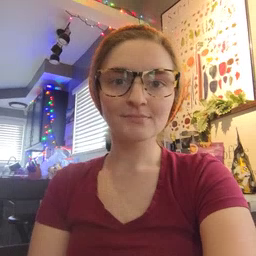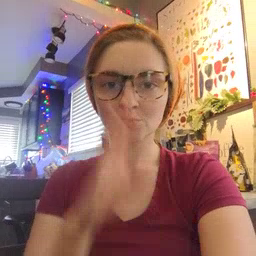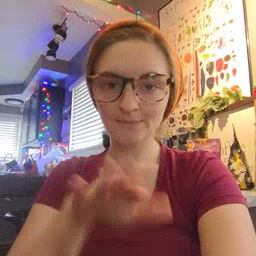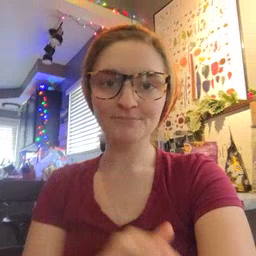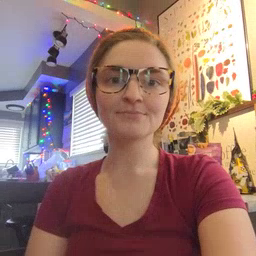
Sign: elephant